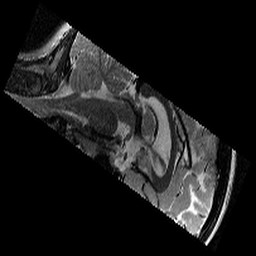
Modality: T2w
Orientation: sagittal
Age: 9
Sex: female
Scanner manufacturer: siemens
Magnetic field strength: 3 T
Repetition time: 9.23 s
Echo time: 0.067 s